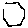
Label: hexagon